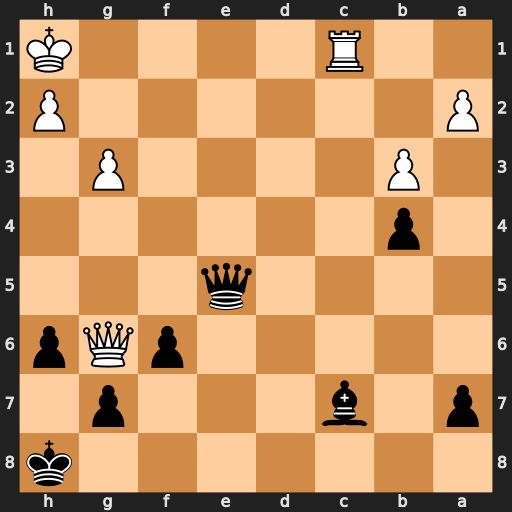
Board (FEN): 7k/p1b3p1/5pQp/4q3/1p6/1P4P1/P6P/2R4K
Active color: b
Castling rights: -
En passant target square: -
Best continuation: Qd5+ Kg1 Bb6+